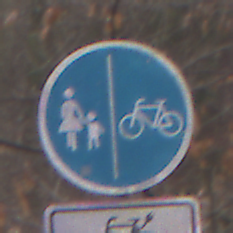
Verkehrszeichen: GetrennterRadUndGehwegRadwegRechts
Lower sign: EinspurigeFahrzeugeFrei6
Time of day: Midday
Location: Outdoor (Nature)
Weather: Overcast
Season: Autumn
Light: Natural